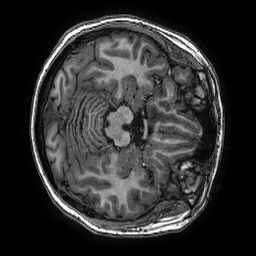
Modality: T1w
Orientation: axial
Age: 16
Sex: female
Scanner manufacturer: ge
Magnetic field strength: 3 T
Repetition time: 0.0077 s
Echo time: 0.003436 s